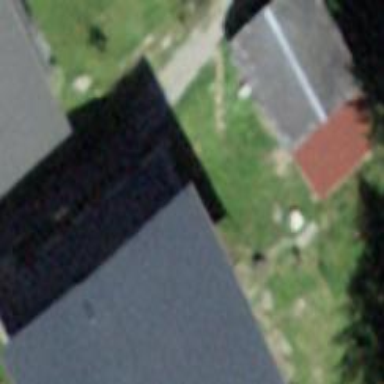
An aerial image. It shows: Part of building.